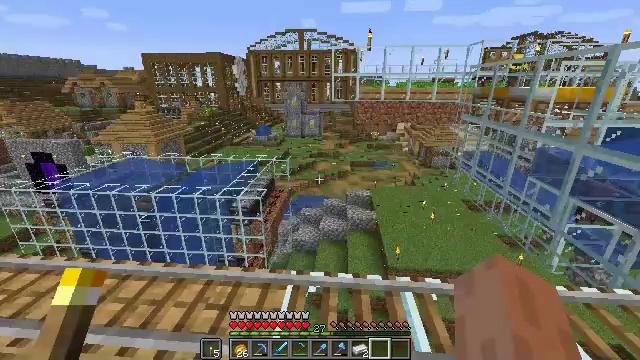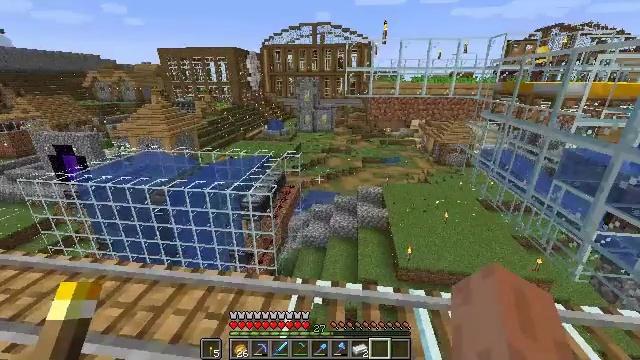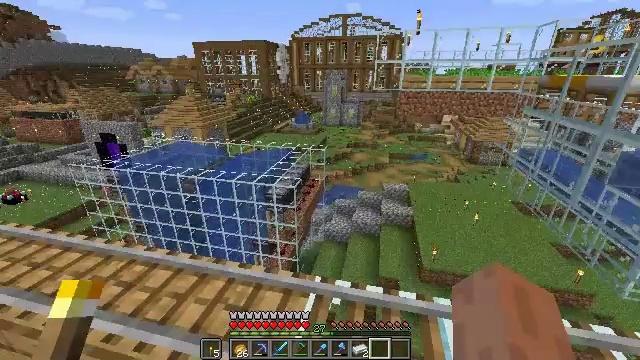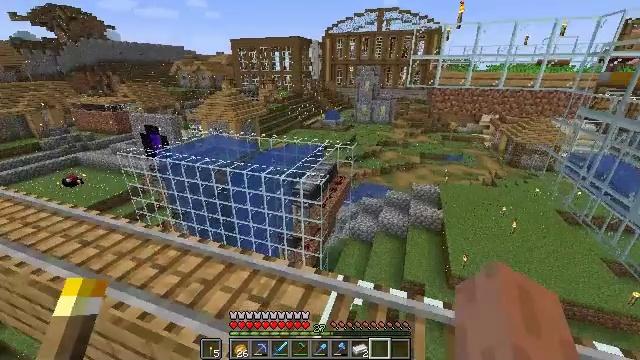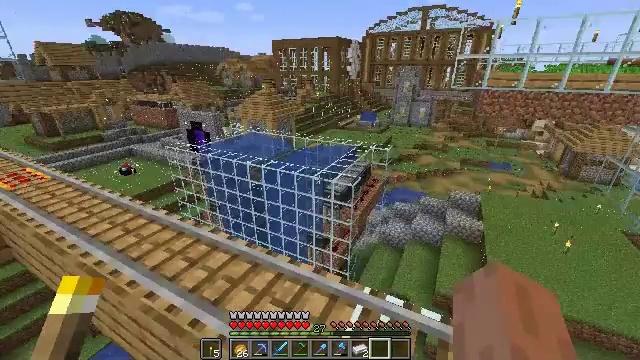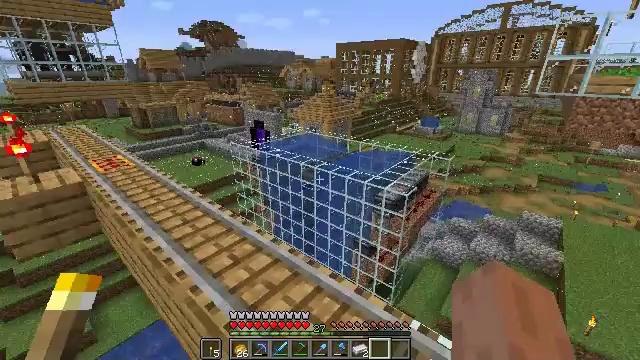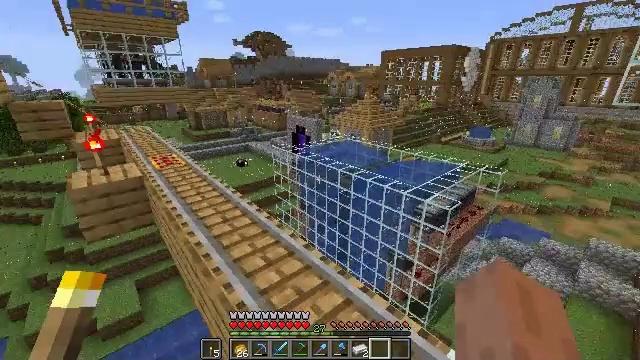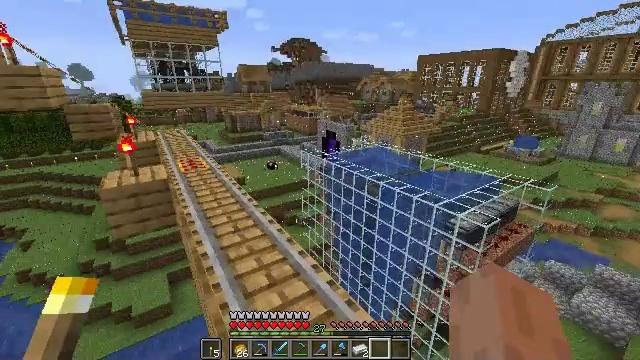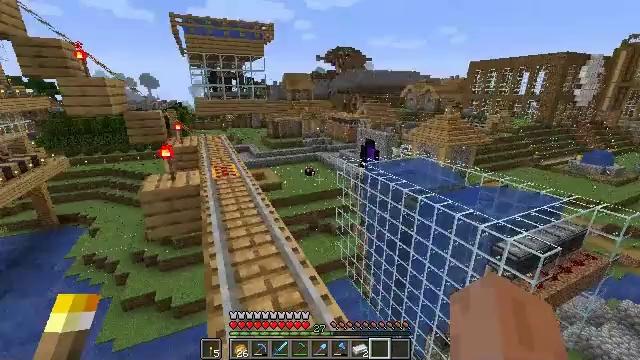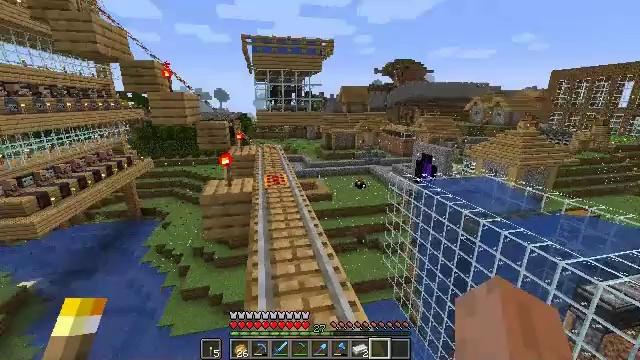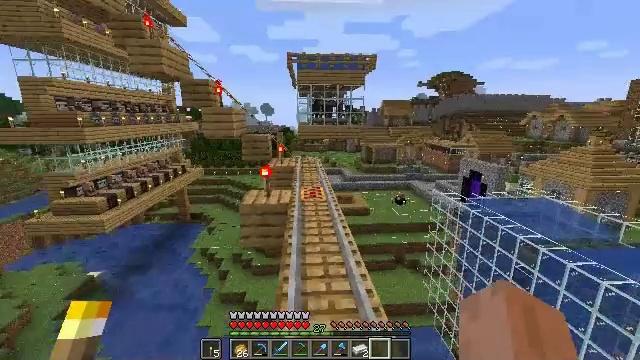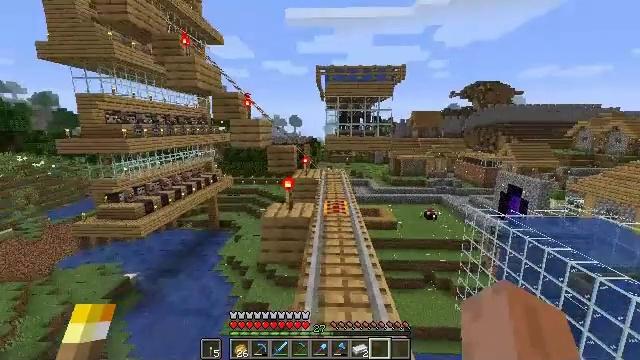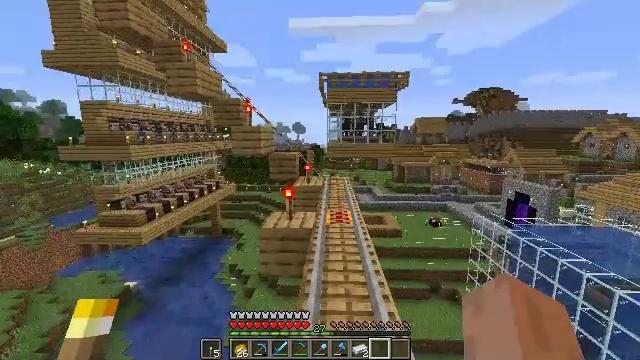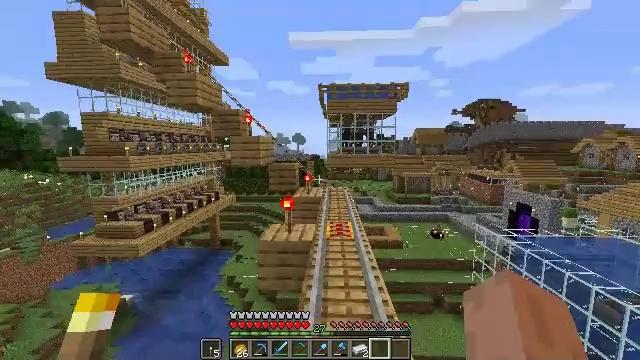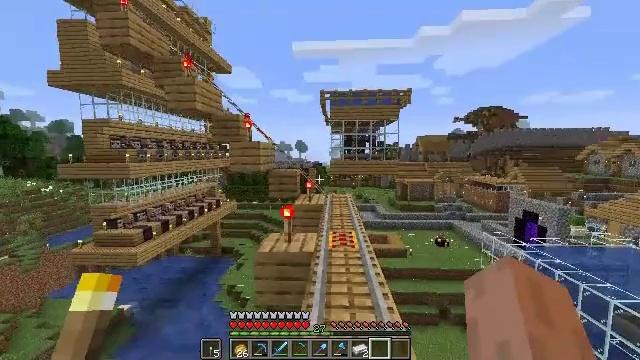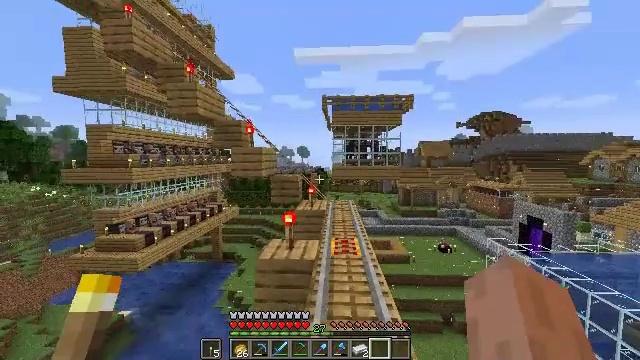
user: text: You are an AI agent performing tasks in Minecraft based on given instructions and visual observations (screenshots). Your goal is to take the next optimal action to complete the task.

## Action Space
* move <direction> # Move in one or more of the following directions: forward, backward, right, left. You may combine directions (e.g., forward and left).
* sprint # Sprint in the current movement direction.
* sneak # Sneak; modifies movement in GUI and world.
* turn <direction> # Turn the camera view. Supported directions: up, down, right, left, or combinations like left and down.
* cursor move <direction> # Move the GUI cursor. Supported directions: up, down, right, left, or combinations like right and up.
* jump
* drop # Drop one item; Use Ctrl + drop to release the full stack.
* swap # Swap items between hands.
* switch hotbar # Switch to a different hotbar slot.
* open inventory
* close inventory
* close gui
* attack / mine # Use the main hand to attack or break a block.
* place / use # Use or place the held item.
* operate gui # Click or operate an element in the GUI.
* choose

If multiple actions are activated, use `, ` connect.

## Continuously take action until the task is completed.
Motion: motion action
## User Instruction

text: Remove the glass to use the space.
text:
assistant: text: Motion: turn left
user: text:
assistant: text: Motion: turn left and down
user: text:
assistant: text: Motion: turn left
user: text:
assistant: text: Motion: move forward, turn left
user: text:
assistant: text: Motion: move forward, turn left
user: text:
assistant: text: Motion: move forward and move right, turn left and up
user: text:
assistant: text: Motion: move forward and move right, turn left and up
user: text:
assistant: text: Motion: move forward and move right, turn left and up
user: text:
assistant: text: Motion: move forward, turn left and up
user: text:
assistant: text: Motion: move forward, turn left and up
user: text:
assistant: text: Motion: move forward, turn left and up
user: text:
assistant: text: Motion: move forward, turn up
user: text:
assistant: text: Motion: move forward, turn up
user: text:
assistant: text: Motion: move forward, turn up
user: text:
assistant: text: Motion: move forward, turn up
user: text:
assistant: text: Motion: move forward
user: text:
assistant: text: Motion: move forward, sprint
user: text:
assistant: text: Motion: move forward, sprint
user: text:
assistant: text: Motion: move forward, sprint
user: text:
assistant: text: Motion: move forward
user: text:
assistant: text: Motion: move forward, turn right
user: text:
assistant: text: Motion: move forward, sprint
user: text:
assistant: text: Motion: move forward, sprint
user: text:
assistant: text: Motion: move forward, sprint
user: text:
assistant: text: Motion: move forward
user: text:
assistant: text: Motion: move forward
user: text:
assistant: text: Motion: move forward, sprint
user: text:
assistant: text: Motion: move forward, sprint
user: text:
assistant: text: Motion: move forward, sprint
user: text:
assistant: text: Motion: move forward, sprint